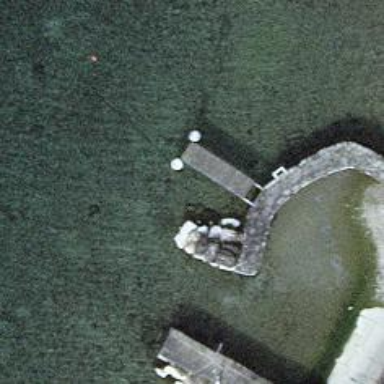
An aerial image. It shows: Man-made pier.